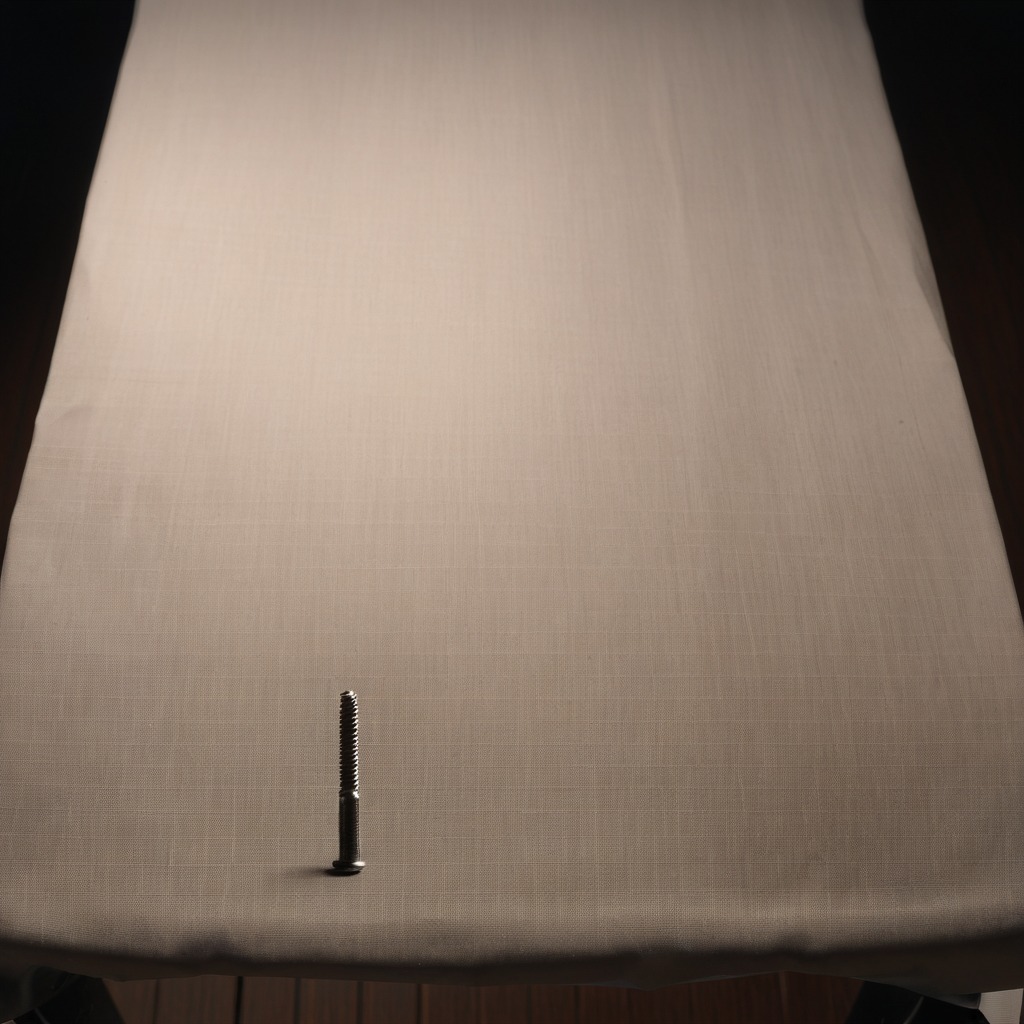
A metal screw is lying on a wooden table inside a workshop at night dim ambient light soft shadows worn but beneath the cloth.